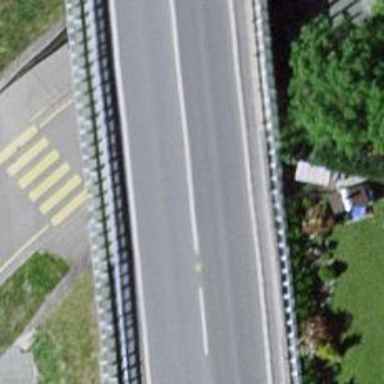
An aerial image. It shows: Bridge with asphalt surface. It is part of motorway link.